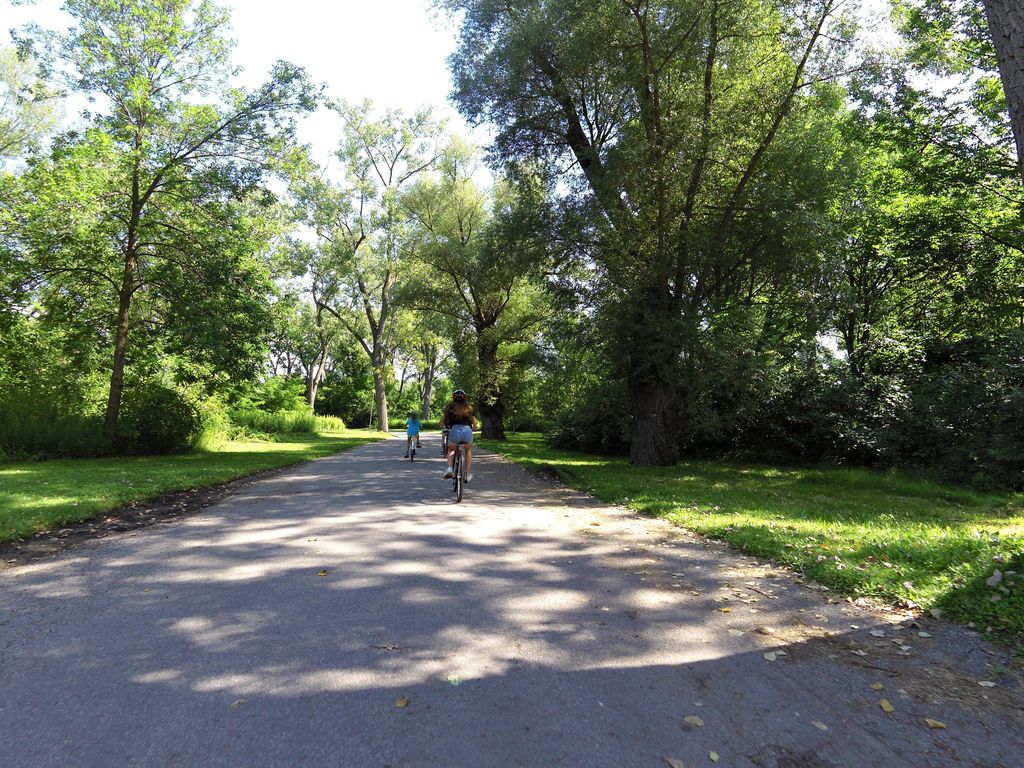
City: toronto